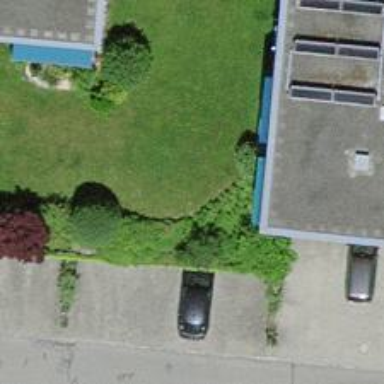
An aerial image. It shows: Garage building.